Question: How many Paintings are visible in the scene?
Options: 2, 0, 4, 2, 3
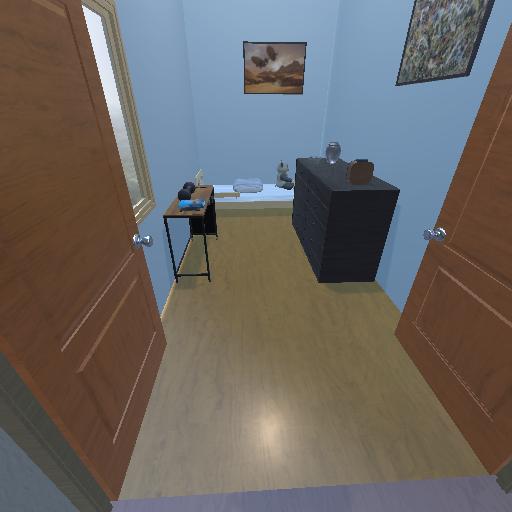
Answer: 2